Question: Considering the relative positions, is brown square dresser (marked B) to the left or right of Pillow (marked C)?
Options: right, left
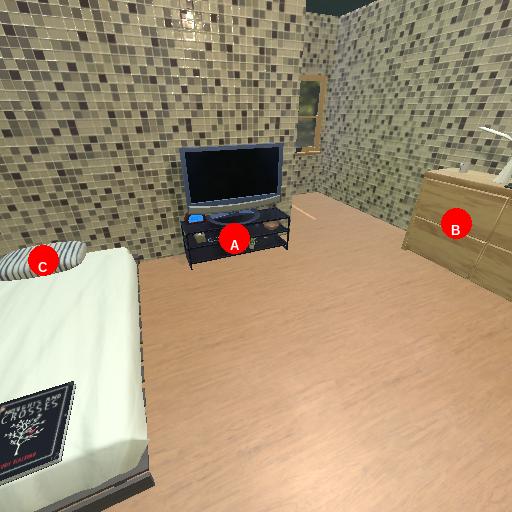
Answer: right